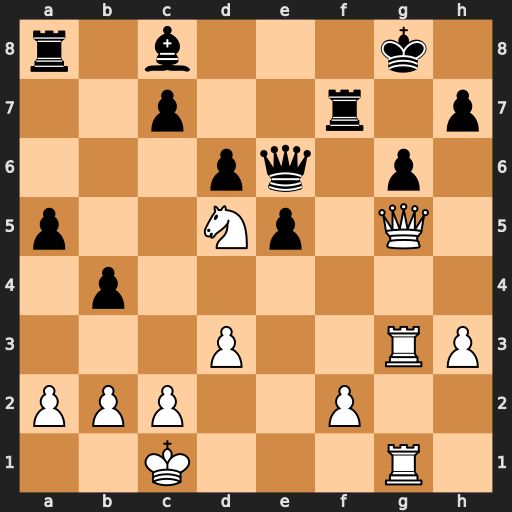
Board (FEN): r1b3k1/2p2r1p/3pq1p1/p2Np1Q1/1p6/3P2RP/PPP2P2/2K3R1
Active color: w
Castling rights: -
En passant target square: -
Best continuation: Nxc7 Rxc7 Qd8+ Kg7 Qxc7+